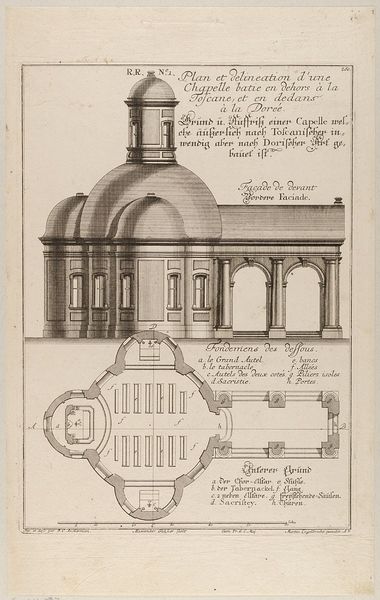
Titel: Grundriss und Aufriss einer Kapelle in dorisch-toskanischem Stil
Künstler: Martin Engelbrecht
Standort: Hamburg
Institution: Museum für Kunst und Gewerbe Hamburg
Schlagwörter: säulen, architektur, barock, papier, grafik, graphik, kuppel, stufen, fotografie, photographie, kuppeln, druckgraphik, druckgrafik, radierung, entwurf, rundbögen, kapelle, plan, grundriss, gerippt, reproduktionen, barockzeit, barockzeitalter, druckerzeugnisse, architekturdarstellungen, gebäudes, ornamentstich, vorlageblätter